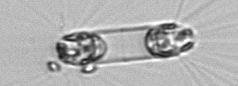
Label: Corethron_hystrix